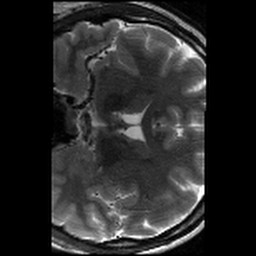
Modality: T2w
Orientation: coronal
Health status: healthy
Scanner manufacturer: siemens
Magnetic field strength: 3 T
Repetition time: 8.02 s
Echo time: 0.08 s